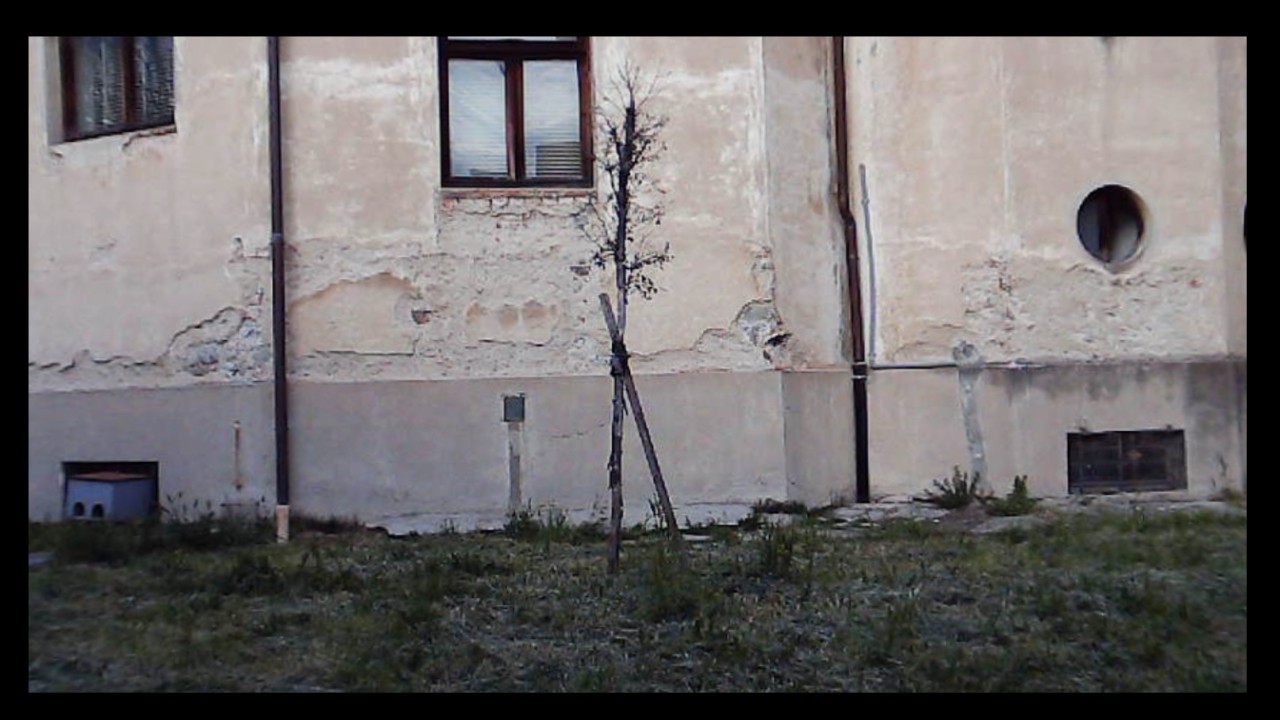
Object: DarwinFPV cineape20